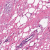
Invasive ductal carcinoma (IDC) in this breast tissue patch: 0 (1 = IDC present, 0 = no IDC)